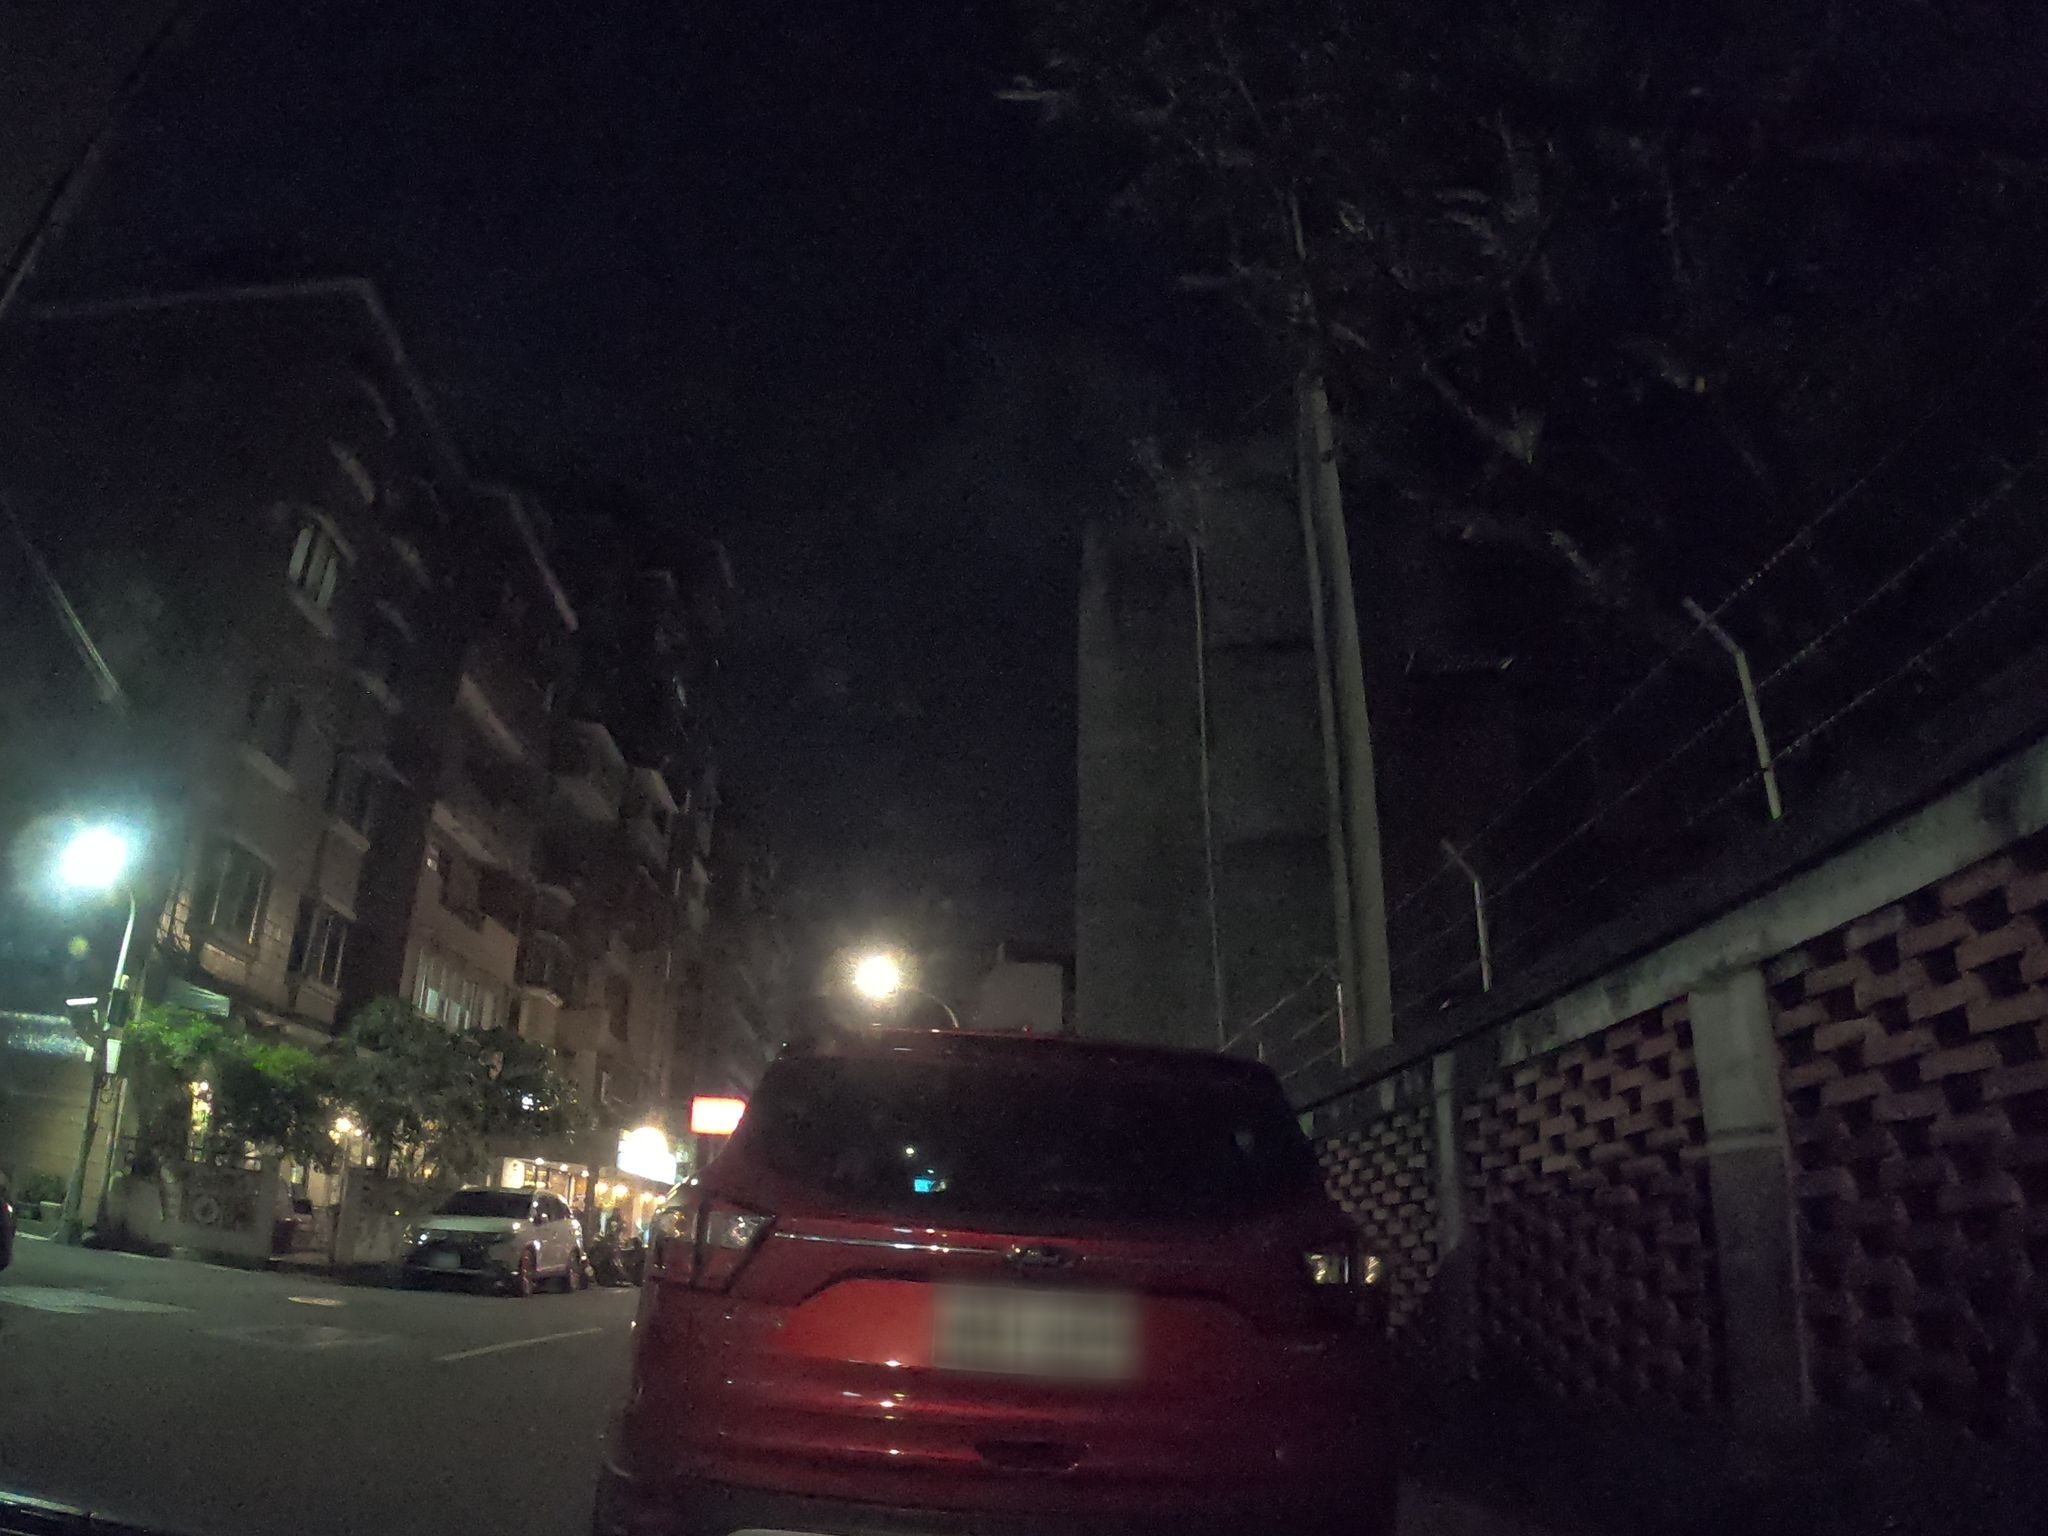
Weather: clear
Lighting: night
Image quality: good
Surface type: driving surface
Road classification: service
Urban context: urban centre
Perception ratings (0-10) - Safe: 1.69, Lively: 6.31, Beautiful: 2.93, Boring: 1.58, Depressing: 4.63, Wealthy: 6.73